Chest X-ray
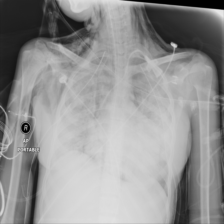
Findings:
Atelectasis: negative
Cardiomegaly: negative
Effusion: negative
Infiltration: negative
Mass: negative
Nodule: negative
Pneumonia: negative
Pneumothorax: negative
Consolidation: negative
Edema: negative
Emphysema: negative
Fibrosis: negative
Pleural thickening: negative
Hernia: negative